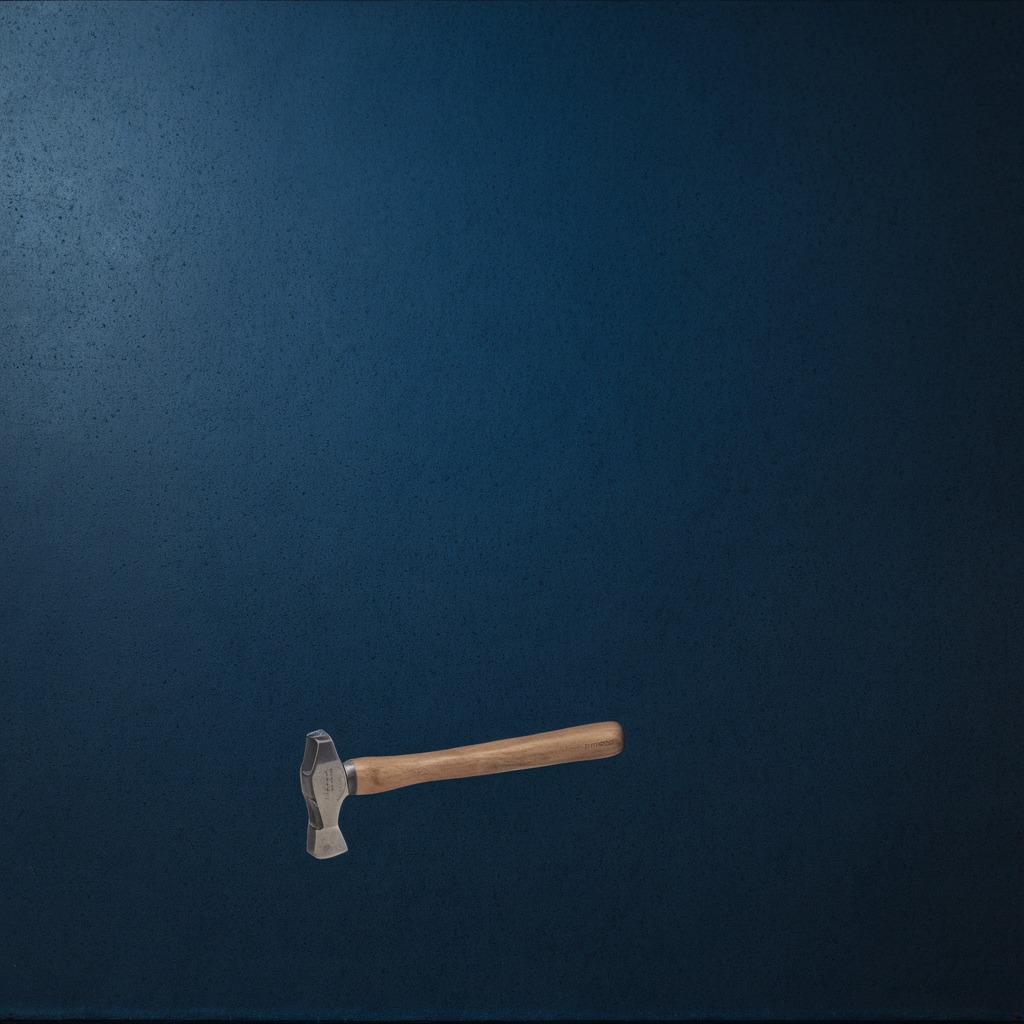
A hammer lies on the clean granite tabletop covered with a blue rubber mat inside a workshop at night dim ambient light soft shadows worn but beneath the mat